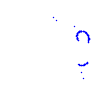
Particle: proton